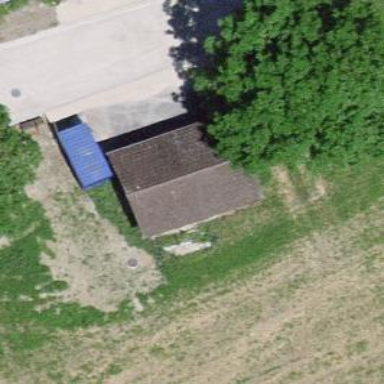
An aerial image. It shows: Shed.